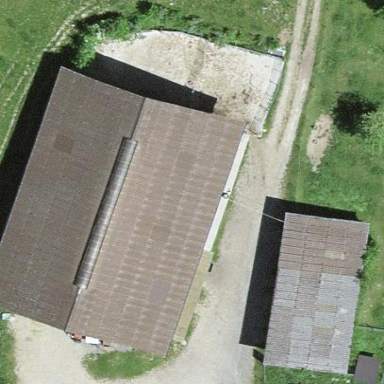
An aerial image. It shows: Rural barn.